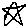
Label: star